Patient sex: F
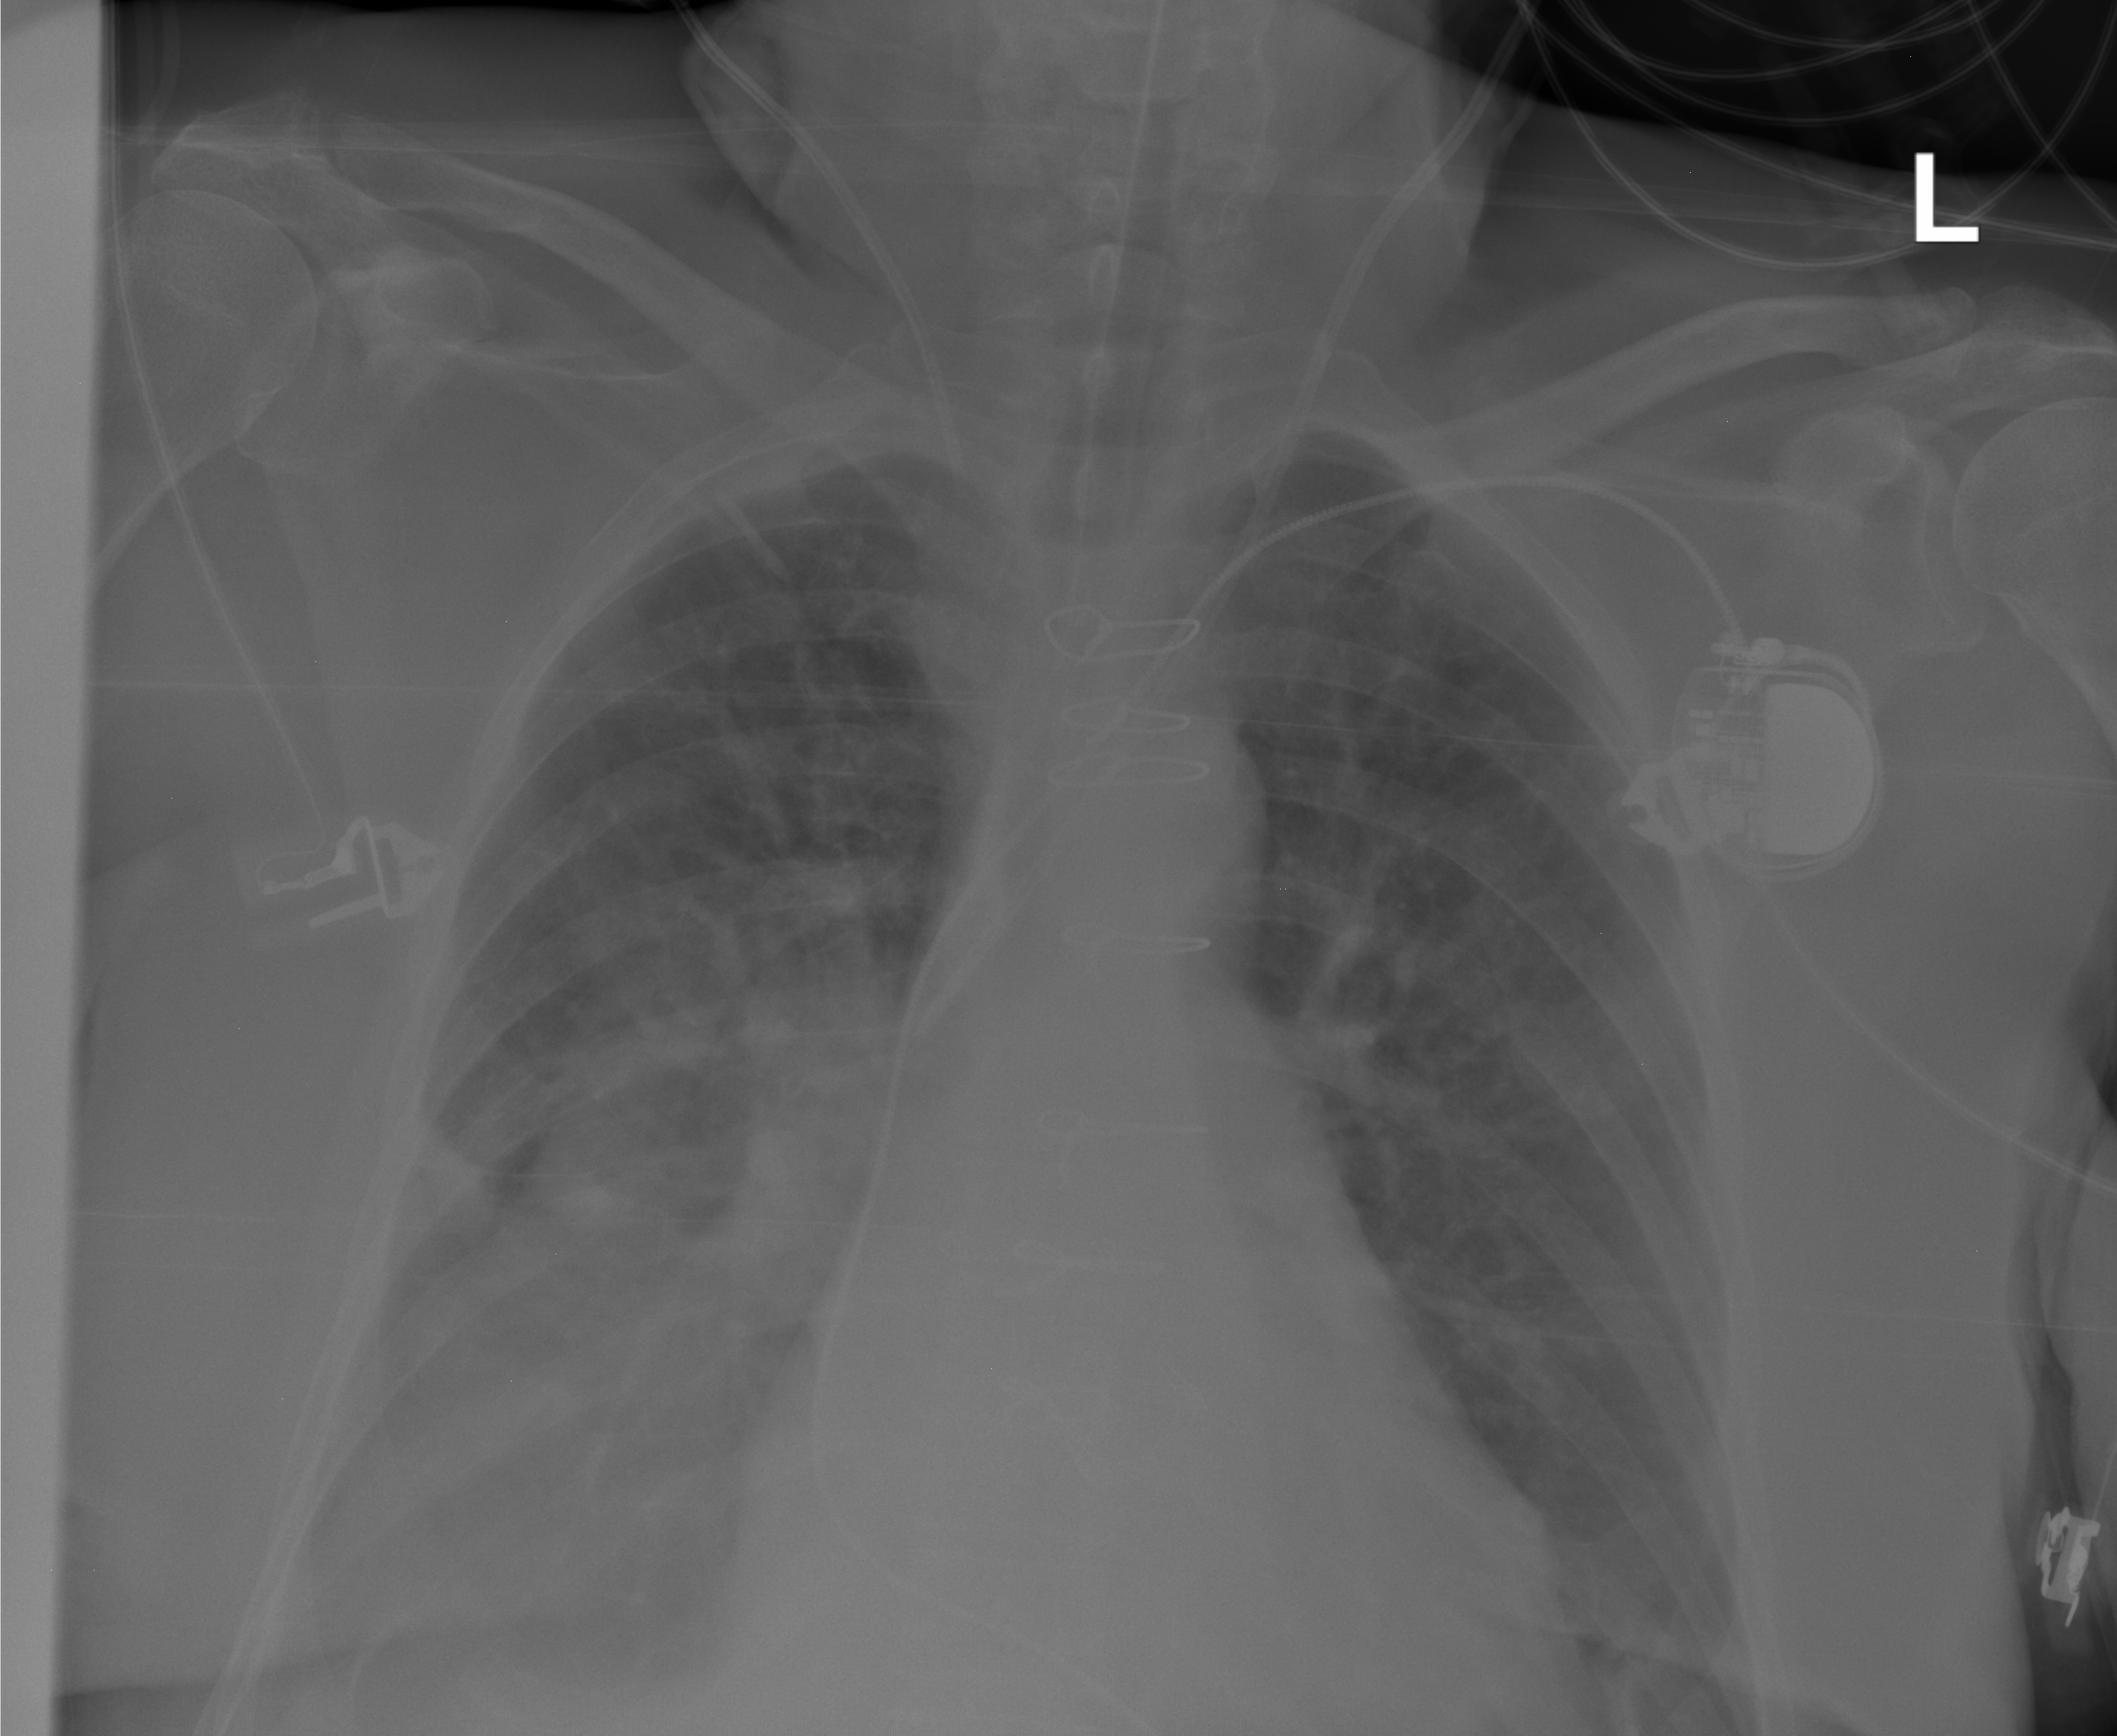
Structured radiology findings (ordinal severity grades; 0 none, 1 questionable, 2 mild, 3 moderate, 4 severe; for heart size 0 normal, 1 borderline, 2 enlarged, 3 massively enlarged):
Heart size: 2
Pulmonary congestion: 2
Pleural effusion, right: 2
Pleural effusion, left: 2
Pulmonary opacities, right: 2
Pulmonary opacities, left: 0
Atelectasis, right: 2
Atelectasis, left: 2